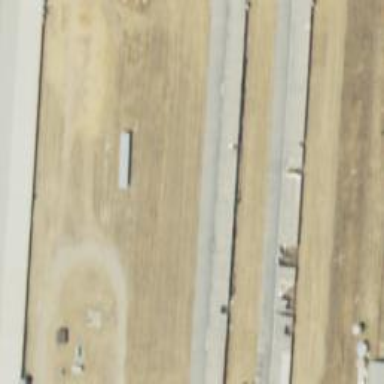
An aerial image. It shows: Farmyard area.